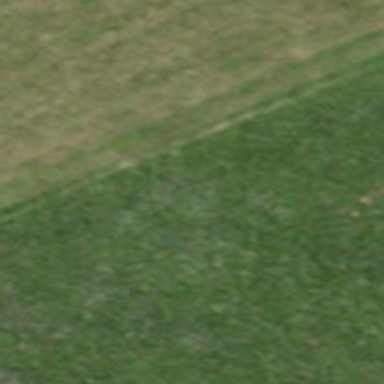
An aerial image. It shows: Grass path.